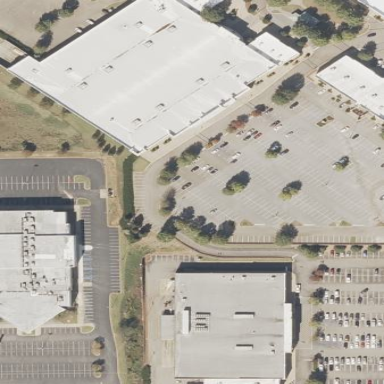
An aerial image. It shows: Retail building housing department store.